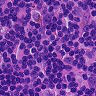
Metastatic tissue present: no